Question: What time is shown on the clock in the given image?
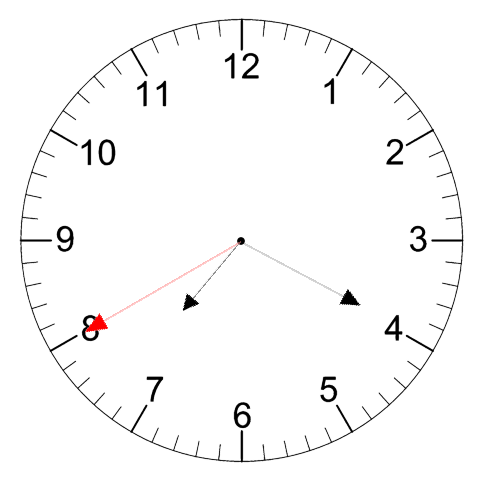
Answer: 07:19:40